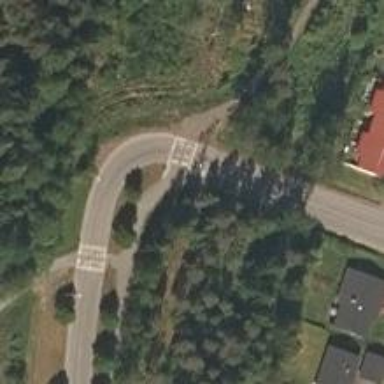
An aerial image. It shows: Asphalt cycleway with zebra crossing.